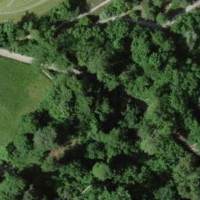
EUNIS habitat code: 41
Species observed at this site:
Euphorbia cyparissias
Lamium galeobdolon